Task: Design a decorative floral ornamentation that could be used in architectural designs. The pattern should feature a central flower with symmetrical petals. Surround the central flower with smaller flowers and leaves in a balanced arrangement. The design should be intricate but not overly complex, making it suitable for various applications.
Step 762:
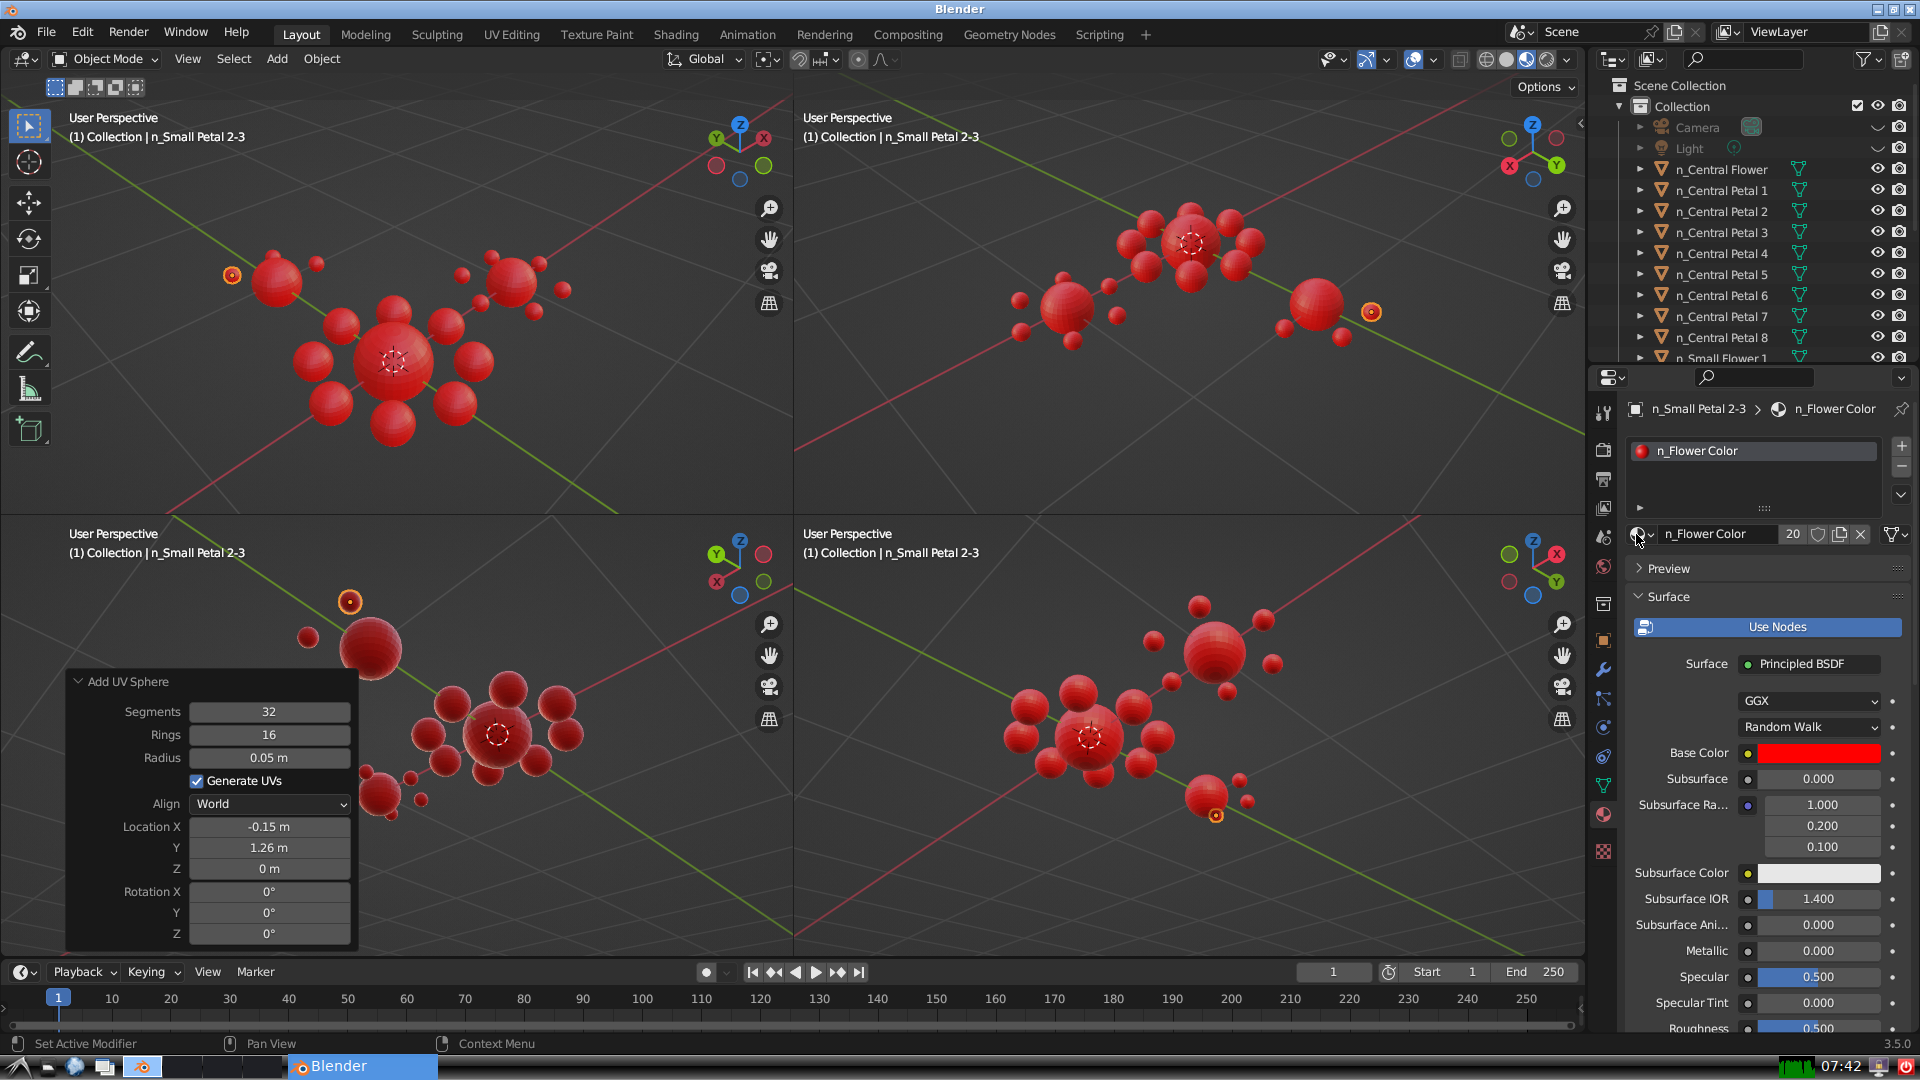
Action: {"mouse_move": [278, 58]}